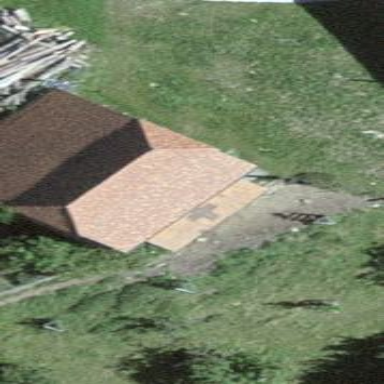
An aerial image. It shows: Rural barn.